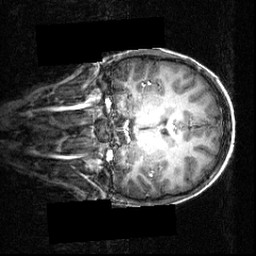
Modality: T1w
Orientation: coronal
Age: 12
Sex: female
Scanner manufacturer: siemens
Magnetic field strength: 3.951 T
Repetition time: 1.5 s
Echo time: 0.00335 s